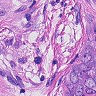
Metastatic tissue present: yes